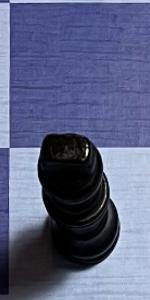
Label: King_Black